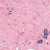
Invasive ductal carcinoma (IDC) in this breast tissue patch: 0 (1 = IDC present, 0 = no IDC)